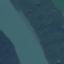
Land use / land cover: River